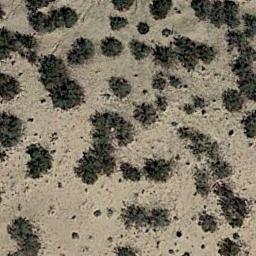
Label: chaparral